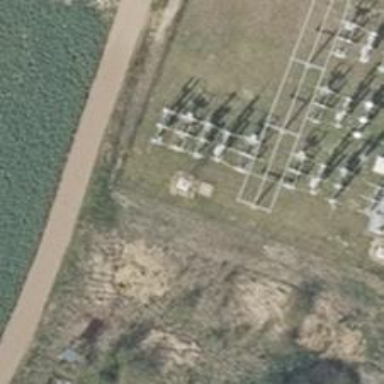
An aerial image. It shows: Switch used for power control.